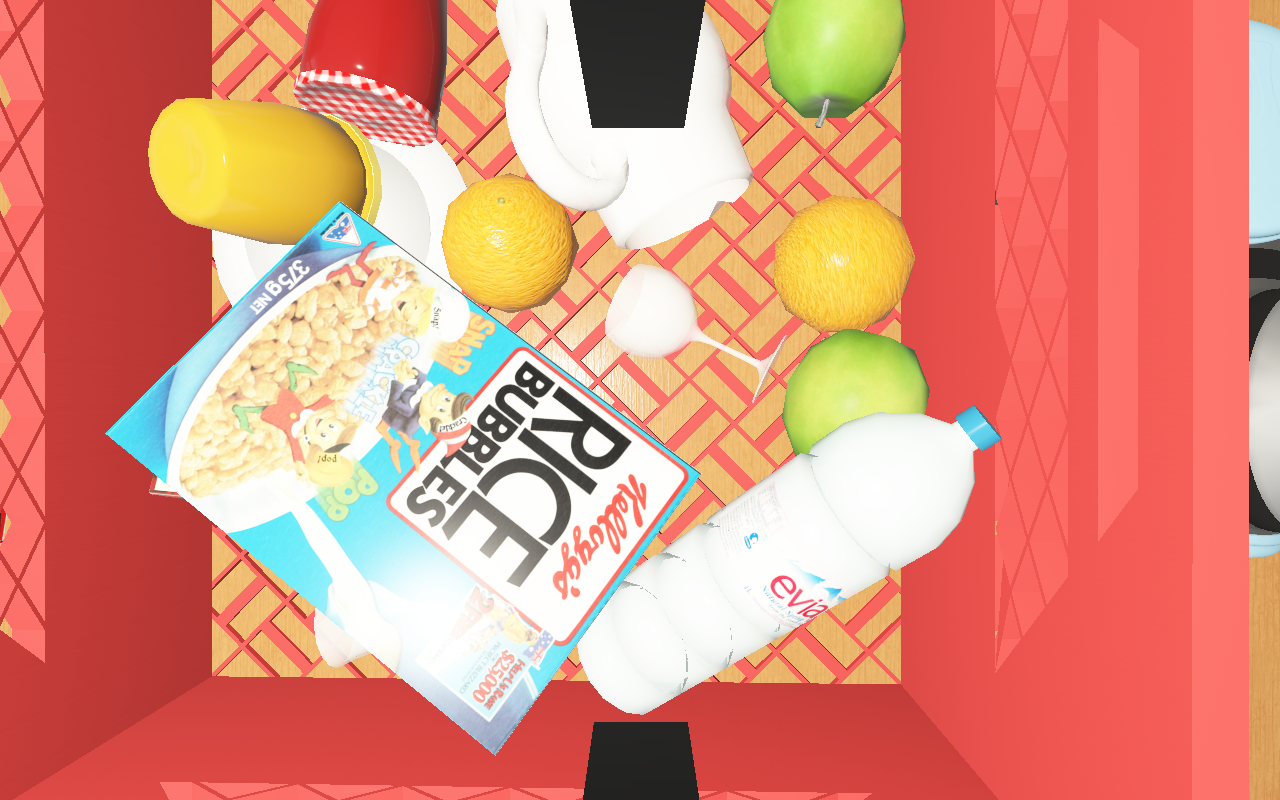
Objects in the scene:
carafe
water bottle
apple
orange
glass
wineglass
cereal box
cereal box